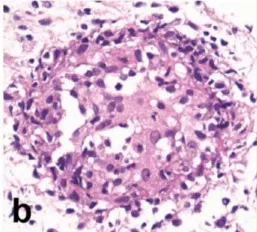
Histopathological findings of hematoxylin and eosin staining and periodic acid-Schiff's reaction. 400xmagnification. Histopathological findings revealed granulomatous inflammation surrounded by a large amount of multinuclear giant cell, some lymphocytes, and plasma cells.
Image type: pathology (h&e)